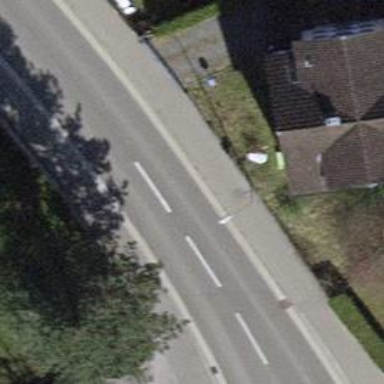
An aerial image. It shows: Tertiary road with asphalt surface and sidewalks on both sides.